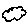
Label: cloud